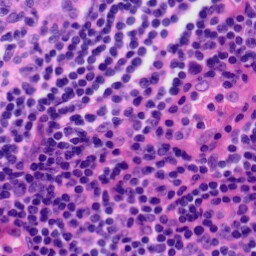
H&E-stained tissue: Tonsil